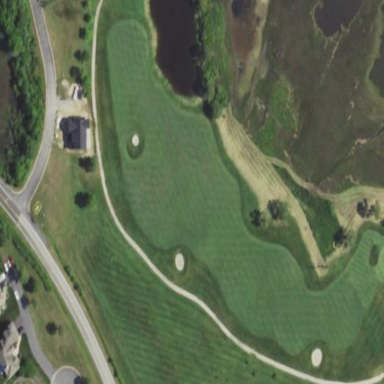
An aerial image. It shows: Grassy area designated as golf fairway.